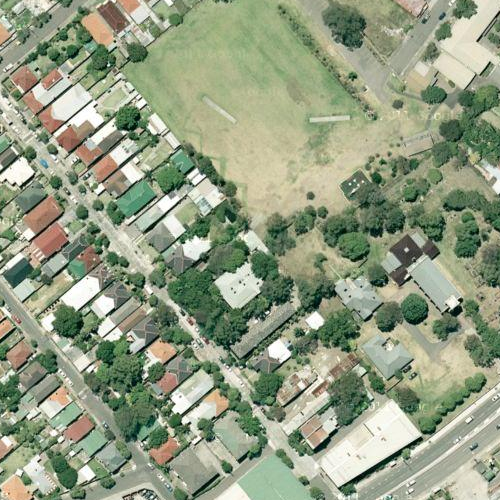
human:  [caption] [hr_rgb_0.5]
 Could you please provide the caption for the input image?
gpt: A town with many houses densely arranged with some raods go through this area .

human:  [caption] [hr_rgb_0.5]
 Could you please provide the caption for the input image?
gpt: This is a residential area with many houses arranged neatly .

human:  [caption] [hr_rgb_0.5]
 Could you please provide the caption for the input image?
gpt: A residential area with houses arranged neatly while many plants on the roadside .

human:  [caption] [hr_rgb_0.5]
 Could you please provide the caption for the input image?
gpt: A residential area with houses arranged neatly and some roads go through this area .

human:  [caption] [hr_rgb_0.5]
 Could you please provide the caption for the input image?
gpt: This is a residential area with houses desnsely arranged .